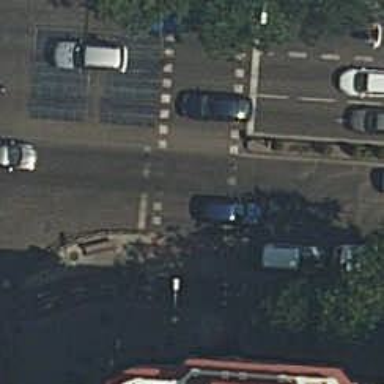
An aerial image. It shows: Footway crossing equipped with traffic signals.